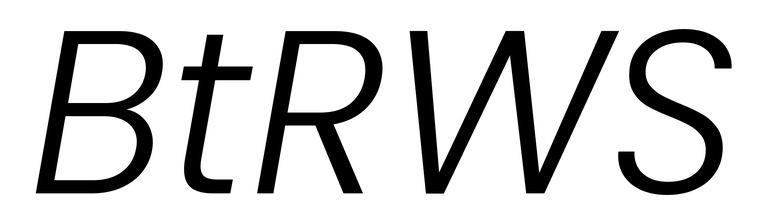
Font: Poppins-LightItalic